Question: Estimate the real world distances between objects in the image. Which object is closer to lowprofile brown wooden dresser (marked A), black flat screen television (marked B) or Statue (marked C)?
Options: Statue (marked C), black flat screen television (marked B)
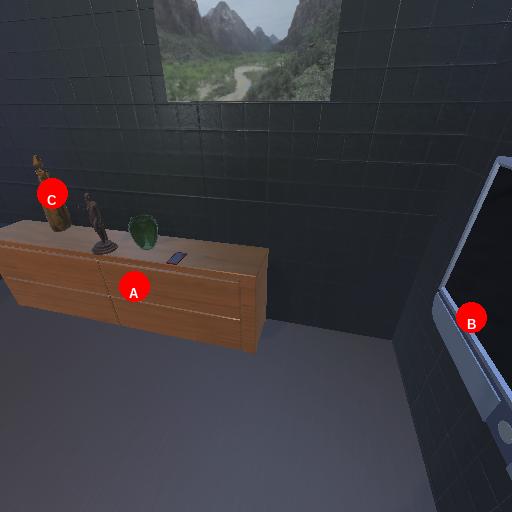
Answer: Statue (marked C)